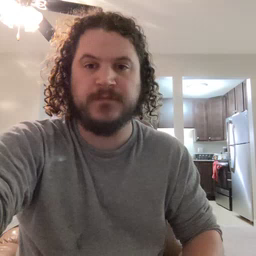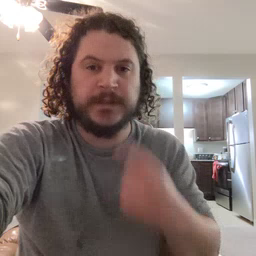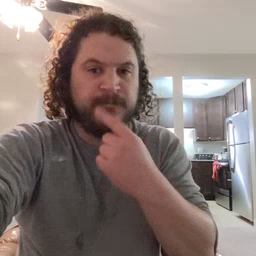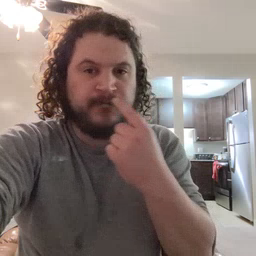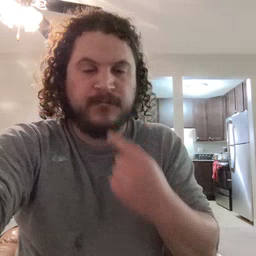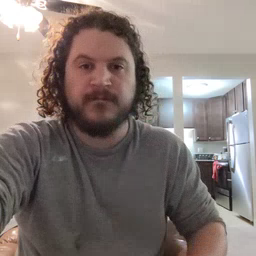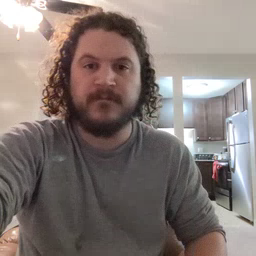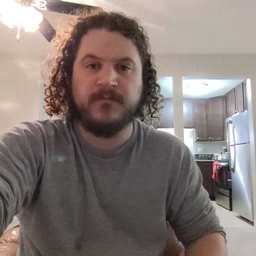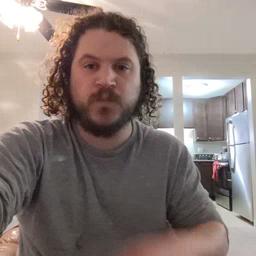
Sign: lips